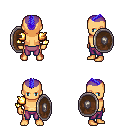
a pixel art fantasy rpg character, male body template, human, tanned skin, gold arm armor, magenta pants, blue short mohawk hairstyle, shield, four views (front, back, left, right), 2x2 character sprite sheet, small pixel art, hard edges, no anti-aliasing